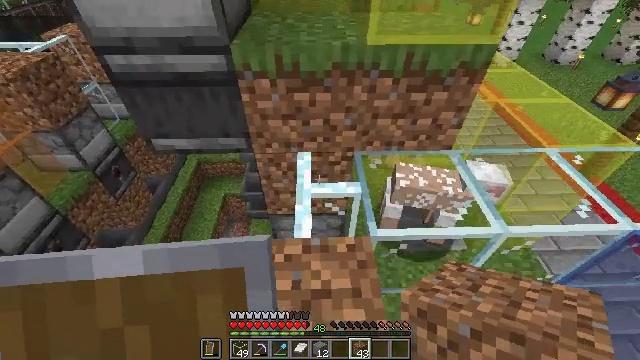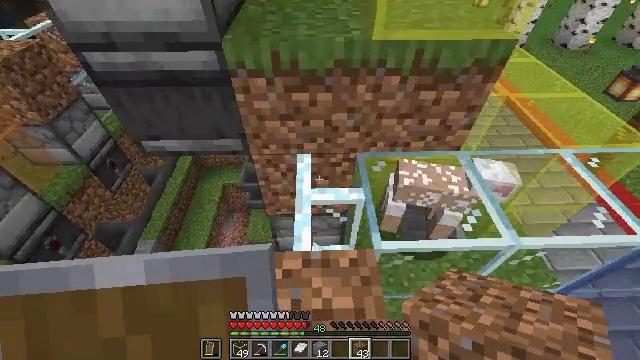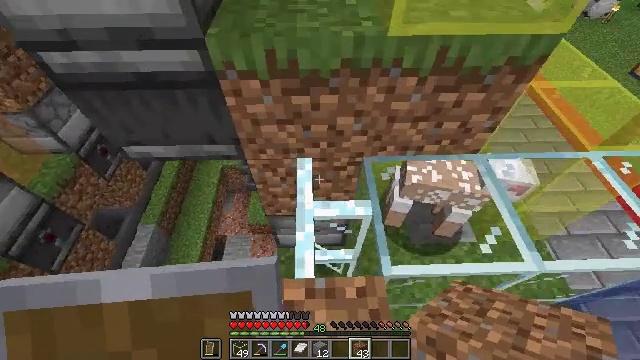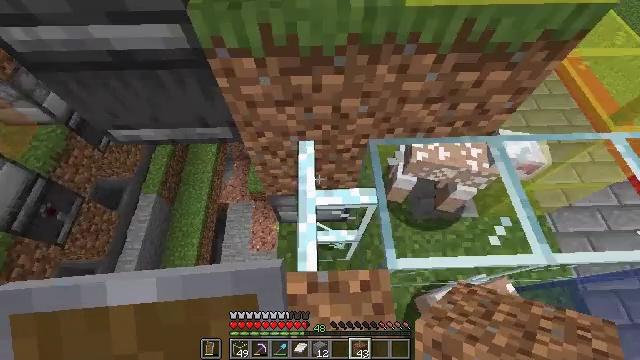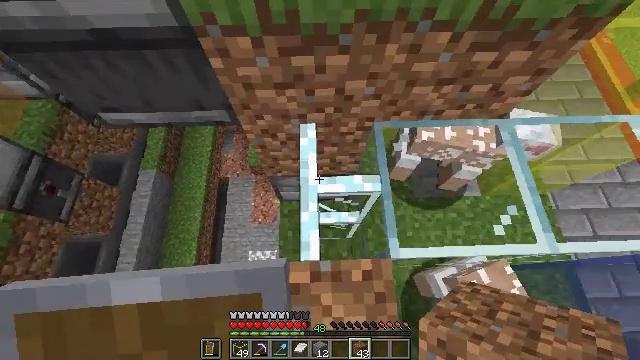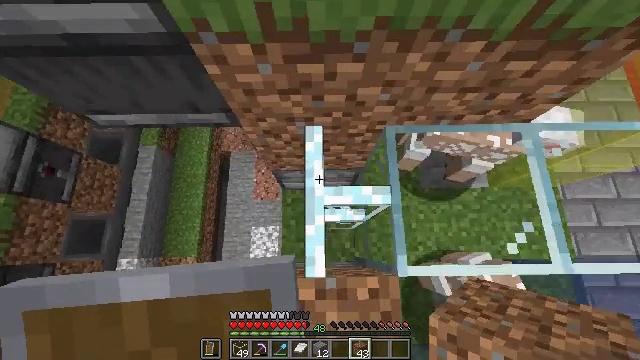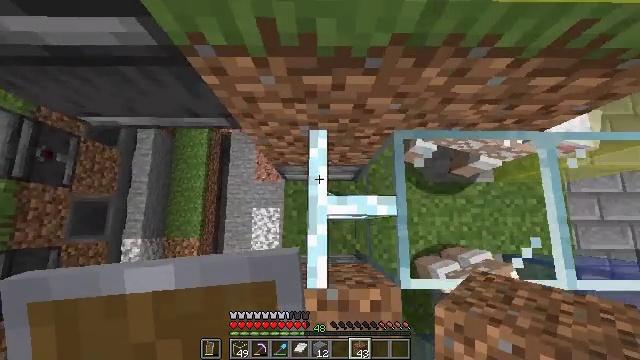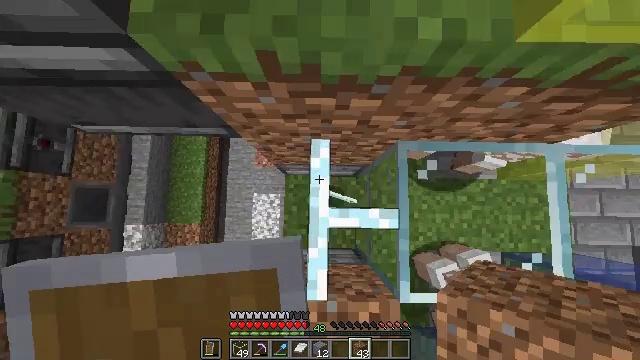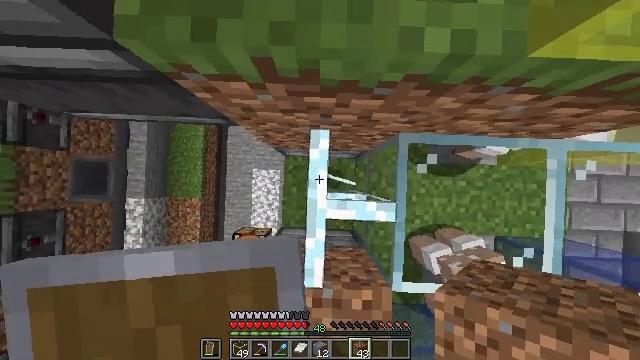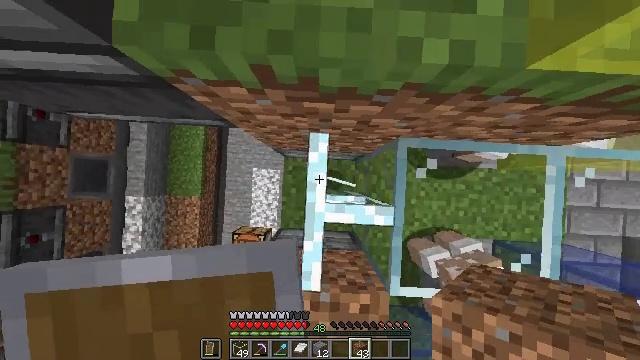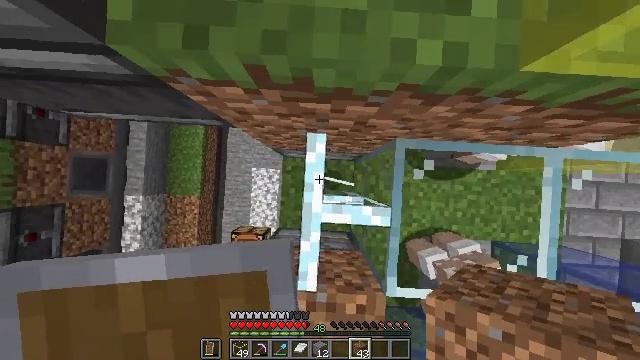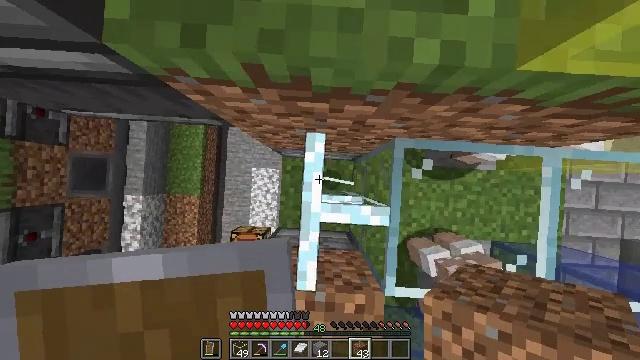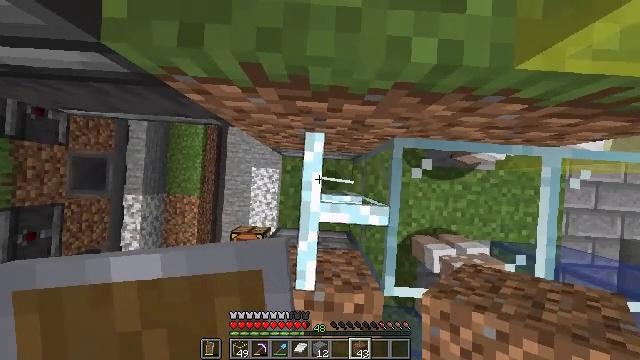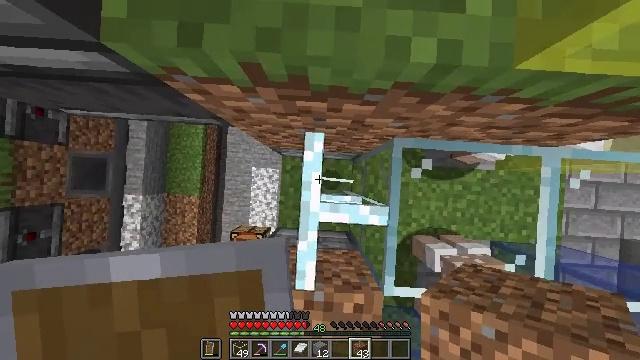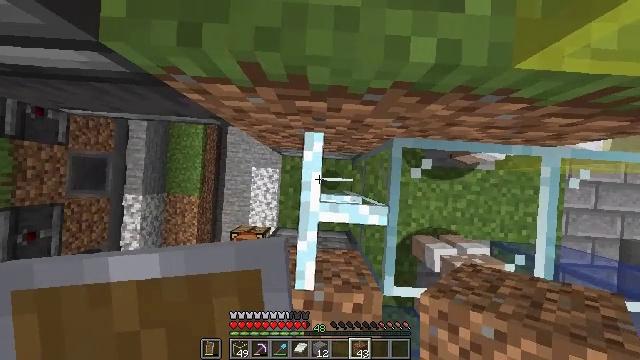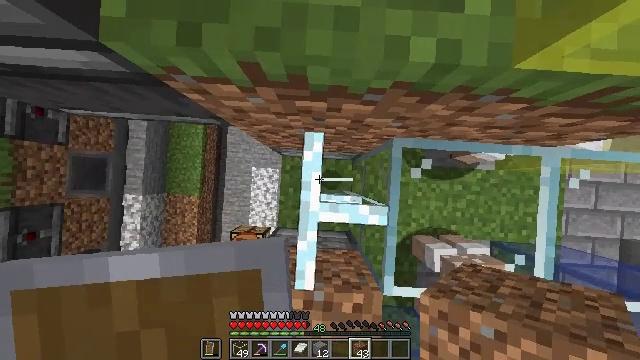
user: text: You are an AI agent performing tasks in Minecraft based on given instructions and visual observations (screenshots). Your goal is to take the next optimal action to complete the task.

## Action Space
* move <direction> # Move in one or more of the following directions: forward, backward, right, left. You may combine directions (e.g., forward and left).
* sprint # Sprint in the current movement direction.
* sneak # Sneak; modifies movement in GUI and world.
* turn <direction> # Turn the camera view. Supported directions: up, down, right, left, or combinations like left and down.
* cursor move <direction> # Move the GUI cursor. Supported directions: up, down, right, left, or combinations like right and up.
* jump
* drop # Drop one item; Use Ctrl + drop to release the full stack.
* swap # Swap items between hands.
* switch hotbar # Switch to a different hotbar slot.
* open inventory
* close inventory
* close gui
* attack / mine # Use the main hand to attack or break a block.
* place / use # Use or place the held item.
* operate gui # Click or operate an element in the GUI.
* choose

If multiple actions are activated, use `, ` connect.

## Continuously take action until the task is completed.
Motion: motion action
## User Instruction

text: Break the glass pane to collect it.
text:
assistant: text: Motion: move forward, turn down
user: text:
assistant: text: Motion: move forward, turn down
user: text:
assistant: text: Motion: move forward, turn down
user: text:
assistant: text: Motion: move forward, turn down
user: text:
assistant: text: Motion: move forward, turn left and down
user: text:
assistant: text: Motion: move forward, turn left and down
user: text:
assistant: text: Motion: move forward, turn down
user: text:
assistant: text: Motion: turn left and down
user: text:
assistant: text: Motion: turn down
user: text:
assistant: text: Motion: turn down
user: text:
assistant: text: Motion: turn down
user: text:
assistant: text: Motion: turn down
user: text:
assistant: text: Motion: turn down
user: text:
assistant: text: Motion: no_op
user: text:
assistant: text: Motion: no_op
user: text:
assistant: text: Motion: no_op
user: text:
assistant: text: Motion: no_op
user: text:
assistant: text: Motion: no_op
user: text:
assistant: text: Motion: no_op
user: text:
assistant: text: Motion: no_op
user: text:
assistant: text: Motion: no_op
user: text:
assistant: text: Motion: no_op
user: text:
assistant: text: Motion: no_op
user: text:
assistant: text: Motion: no_op
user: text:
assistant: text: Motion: no_op
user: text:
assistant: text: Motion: no_op
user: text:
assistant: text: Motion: no_op
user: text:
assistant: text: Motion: turn down
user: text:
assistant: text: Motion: turn down
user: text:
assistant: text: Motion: turn down, attack / mine